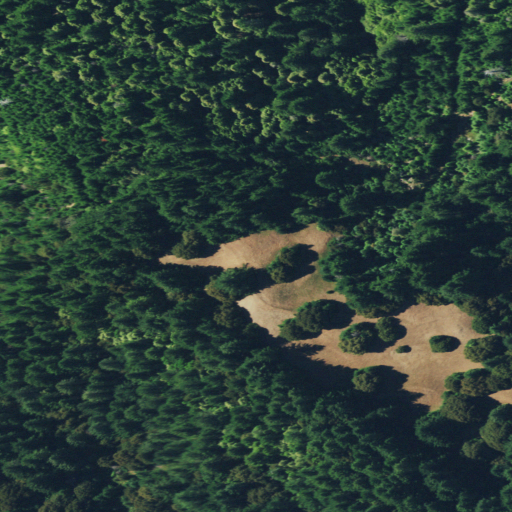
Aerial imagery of mountain in California named Thomas Hill containing evergreen forest, shrub, and grassland